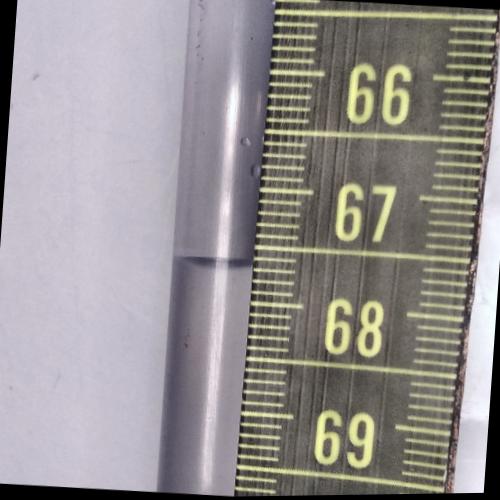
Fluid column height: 67.7 cm